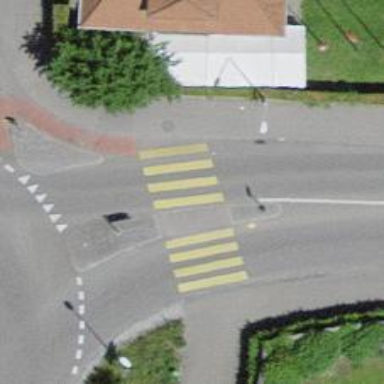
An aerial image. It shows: Uncontrolled zebra crossing with pedestrian island.